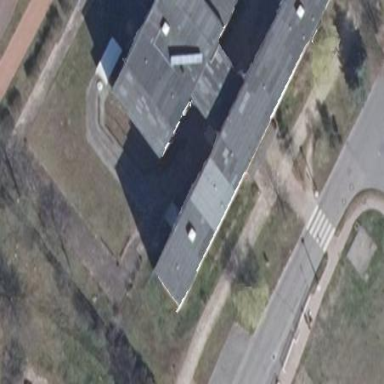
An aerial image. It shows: School building or complex.